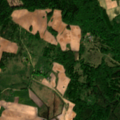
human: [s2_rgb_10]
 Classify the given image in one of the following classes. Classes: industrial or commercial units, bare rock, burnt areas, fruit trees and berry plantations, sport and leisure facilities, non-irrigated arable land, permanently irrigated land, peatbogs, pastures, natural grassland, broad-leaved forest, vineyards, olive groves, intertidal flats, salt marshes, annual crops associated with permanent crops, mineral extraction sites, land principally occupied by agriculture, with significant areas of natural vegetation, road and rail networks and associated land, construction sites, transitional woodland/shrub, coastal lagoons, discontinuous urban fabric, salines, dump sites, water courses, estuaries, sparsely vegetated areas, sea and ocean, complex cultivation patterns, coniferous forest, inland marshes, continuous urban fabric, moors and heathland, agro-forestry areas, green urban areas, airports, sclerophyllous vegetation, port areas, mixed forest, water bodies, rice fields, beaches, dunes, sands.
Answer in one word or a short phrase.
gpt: non-irrigated arable land, land principally occupied by agriculture, with significant areas of natural vegetation, broad-leaved forest